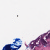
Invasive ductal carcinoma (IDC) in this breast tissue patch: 0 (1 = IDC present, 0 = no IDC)